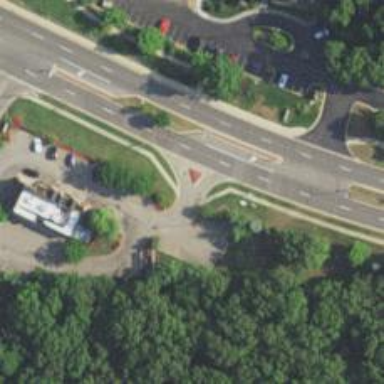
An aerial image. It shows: Unmarked road crossing.